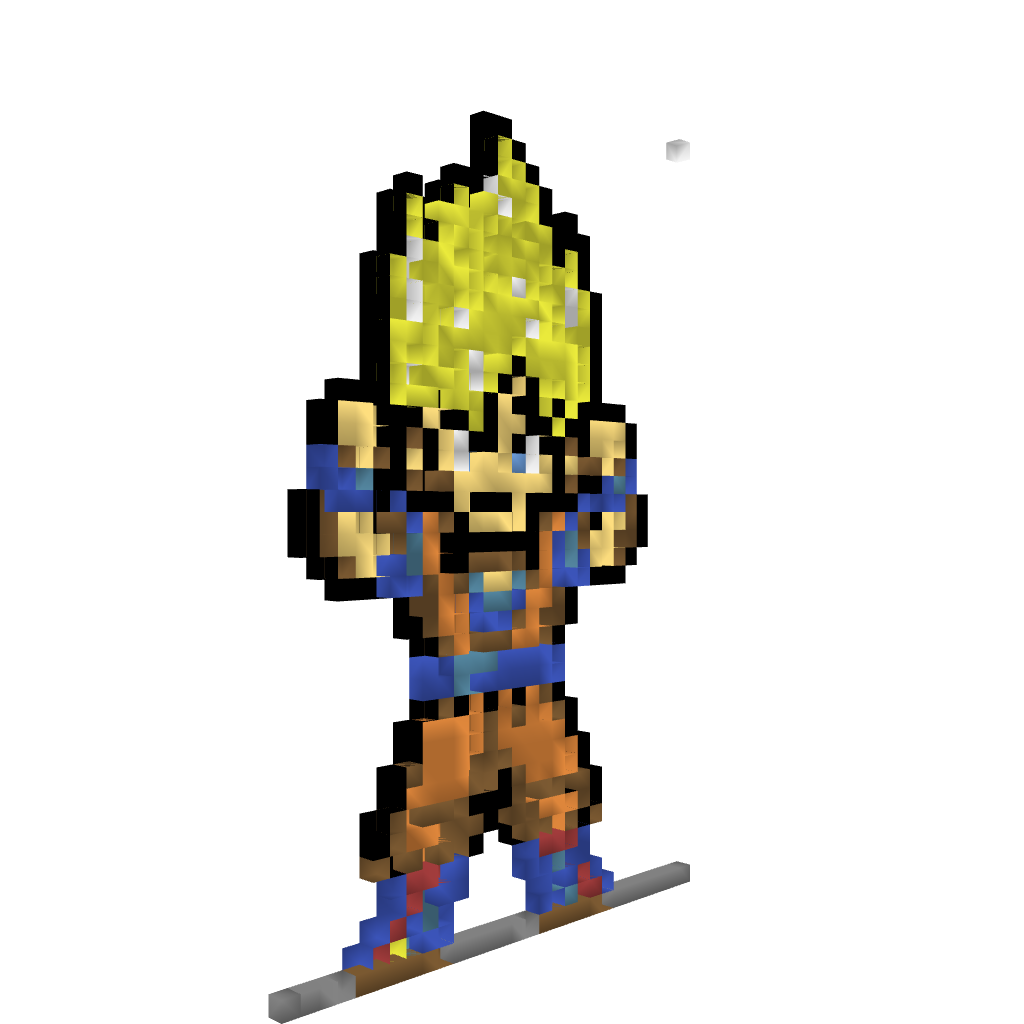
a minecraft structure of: Goku SS high quality